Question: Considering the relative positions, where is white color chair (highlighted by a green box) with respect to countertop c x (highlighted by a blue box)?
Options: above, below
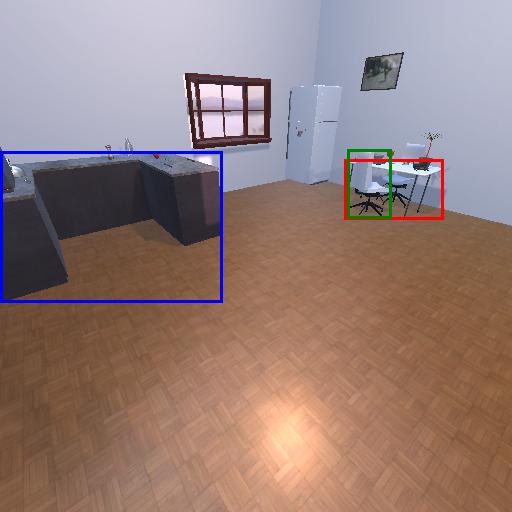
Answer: above